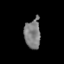
Tissue: lung
Cell type: Epithelial cells
Senescence score: 0.5498
Nuclear area (px): 463
Mean DAPI intensity: 126.816